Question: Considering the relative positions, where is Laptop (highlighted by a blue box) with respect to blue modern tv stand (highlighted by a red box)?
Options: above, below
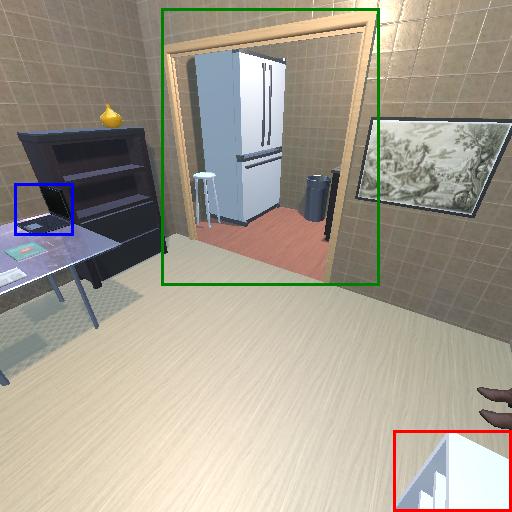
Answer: above